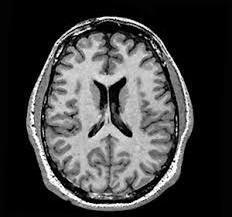
Label: notumor